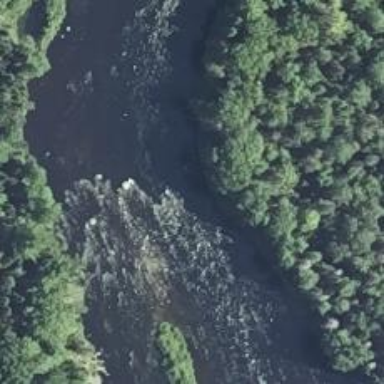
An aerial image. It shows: Rapids in the waterway.